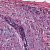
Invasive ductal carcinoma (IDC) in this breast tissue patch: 0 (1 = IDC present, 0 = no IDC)